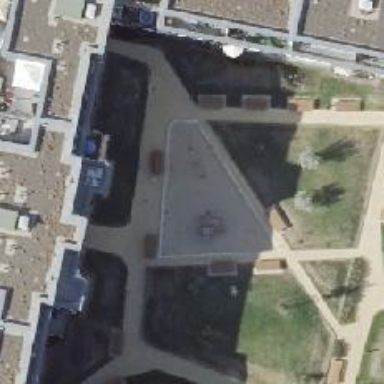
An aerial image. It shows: Playground area for leisure activities on the land.